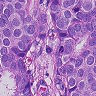
Metastatic tissue present: yes